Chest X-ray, PA view. Patient: 60 years old, sex M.
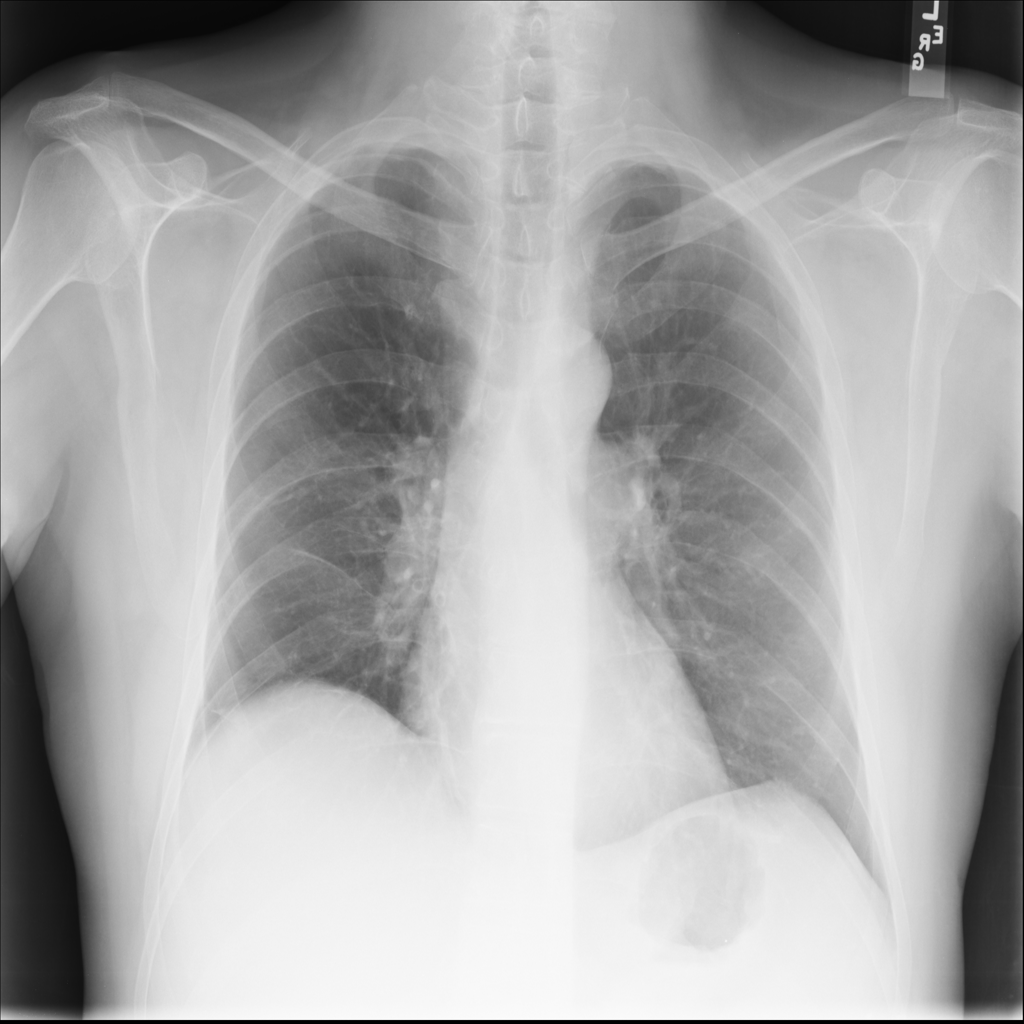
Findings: Atelectasis